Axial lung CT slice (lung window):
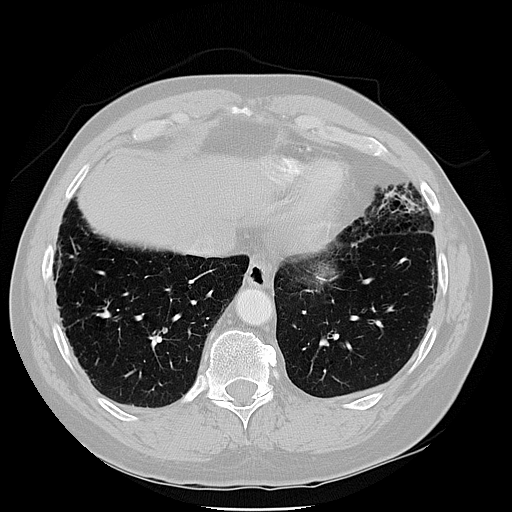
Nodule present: no